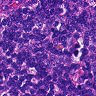
Metastatic tissue present: no